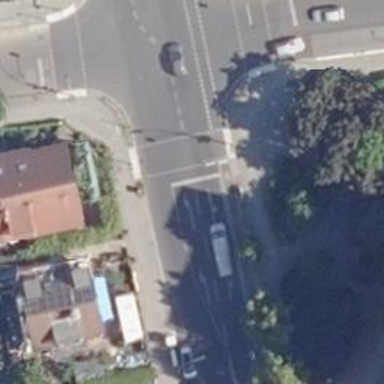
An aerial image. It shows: Tertiary road with asphalt surface. There are sidewalks on both sides and dedicated cycle lane on the left.